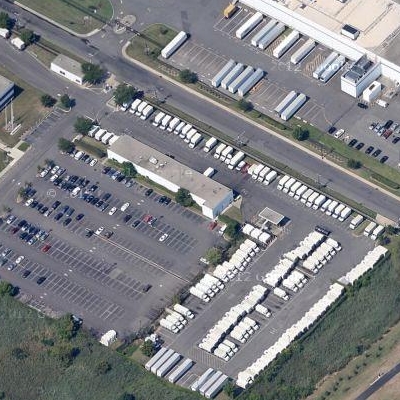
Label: Parking